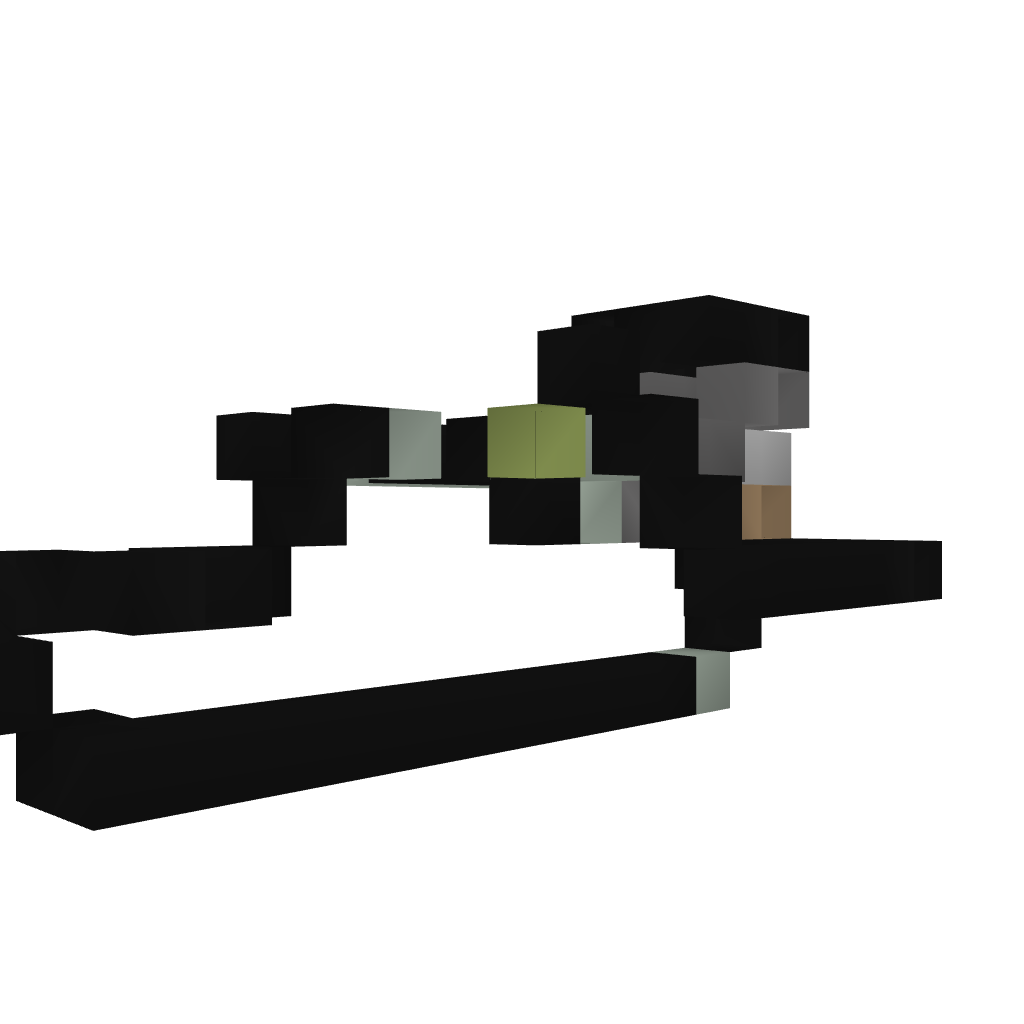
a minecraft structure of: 1 tick rapid fire tnt xlr cannon